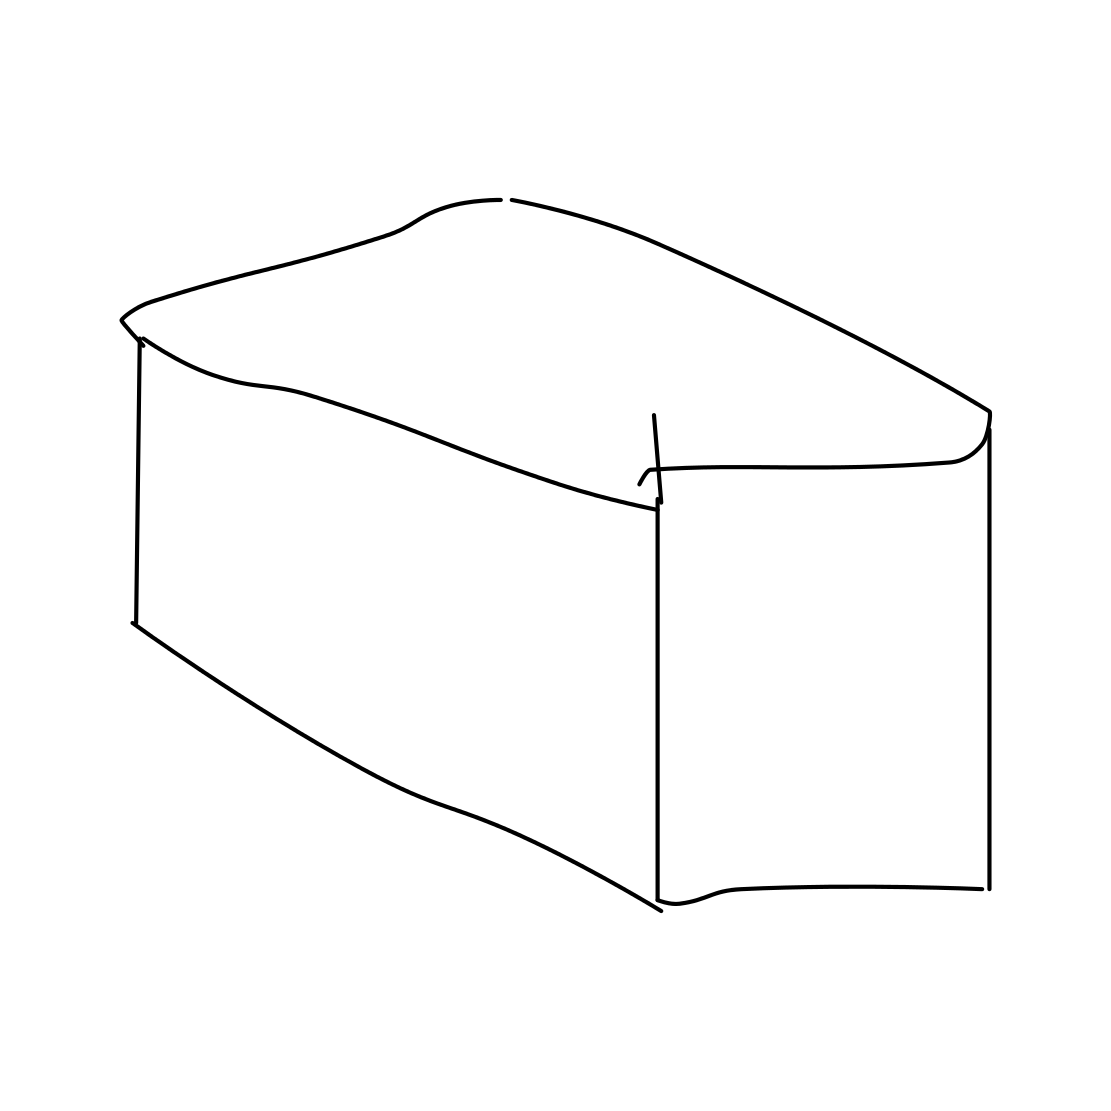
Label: bread